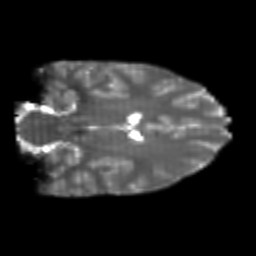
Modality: T2w
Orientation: coronal
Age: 21
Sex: female
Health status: healthy
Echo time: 0.074 s